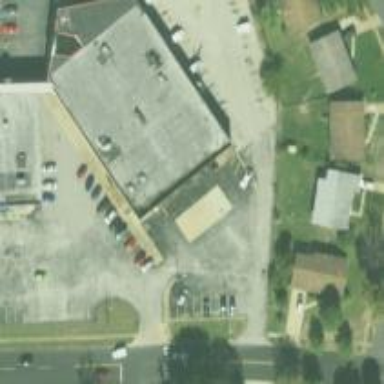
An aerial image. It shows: Variety store located inside building.